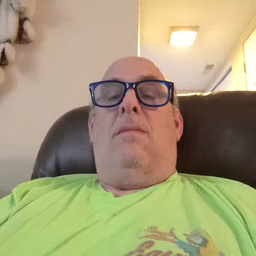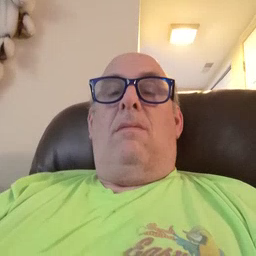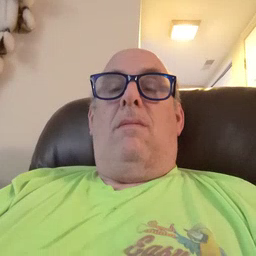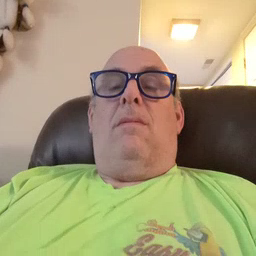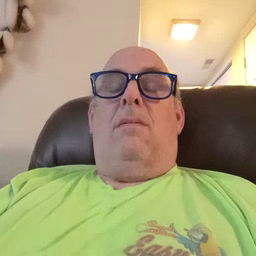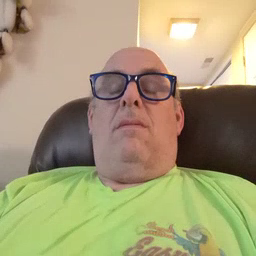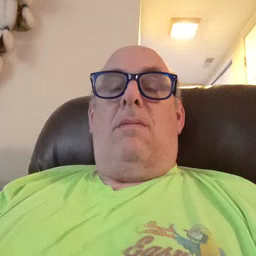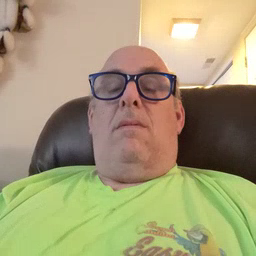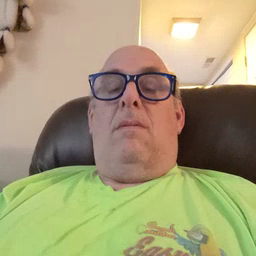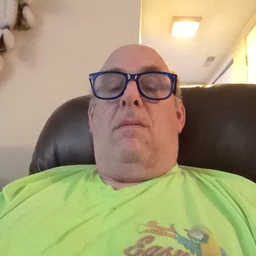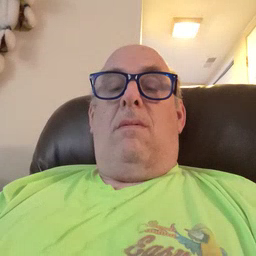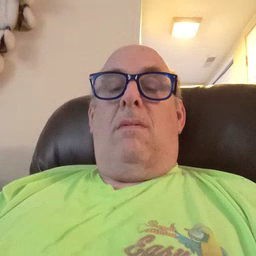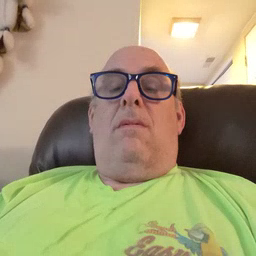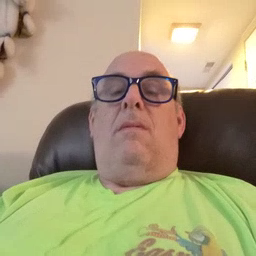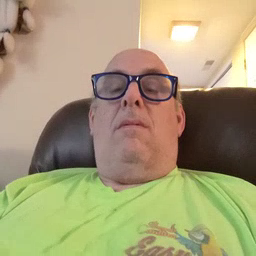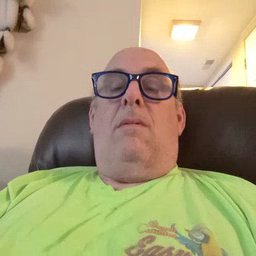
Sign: pretty